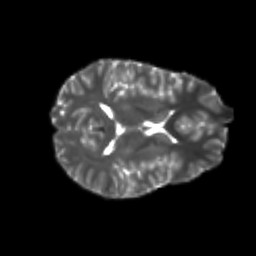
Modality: T2w
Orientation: axial
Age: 19
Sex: female
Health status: healthy
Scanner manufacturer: philips
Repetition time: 7.387 s
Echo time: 0.08599 s